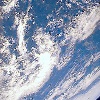
Label: cloud